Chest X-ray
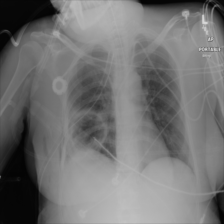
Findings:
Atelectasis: negative
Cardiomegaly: negative
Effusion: negative
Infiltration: negative
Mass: positive
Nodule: negative
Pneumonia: negative
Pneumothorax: negative
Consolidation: negative
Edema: negative
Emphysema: negative
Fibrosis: negative
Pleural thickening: positive
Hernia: negative